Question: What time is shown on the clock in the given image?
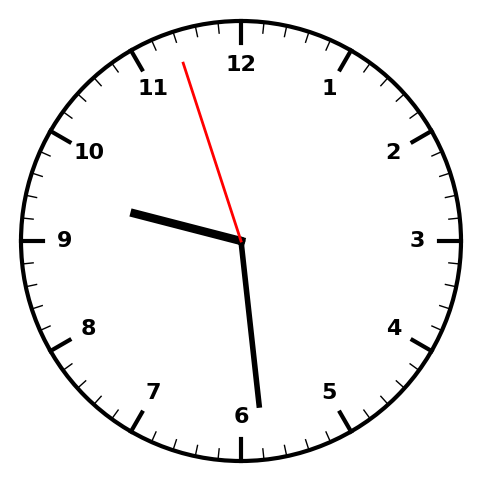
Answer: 09:28:57